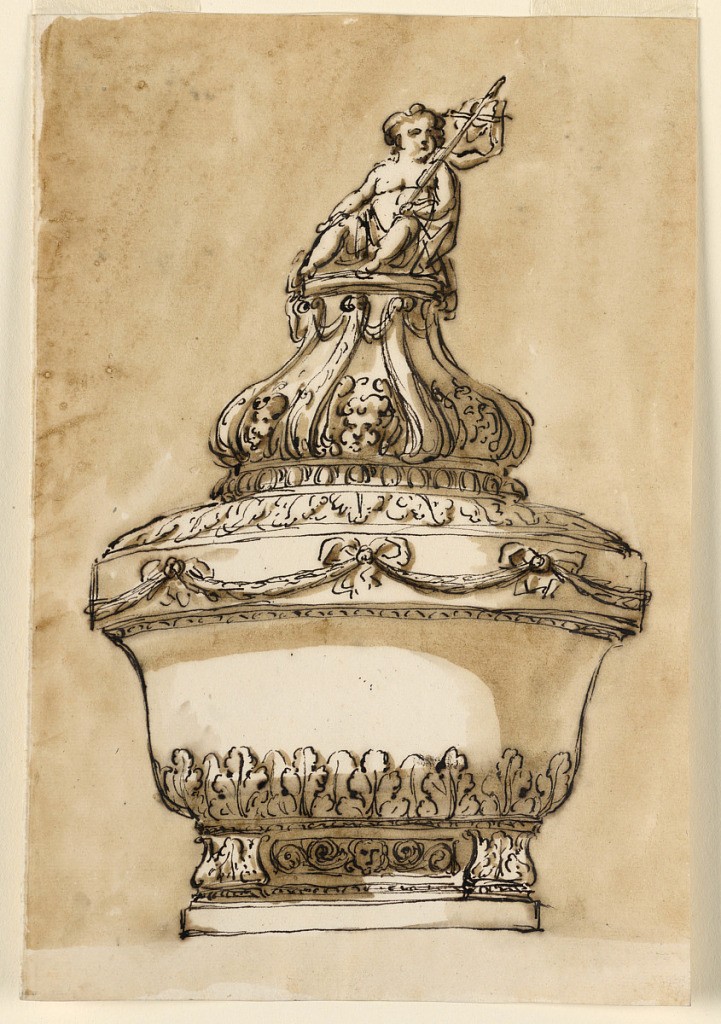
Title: Design for a Baptismal Font
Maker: Giuseppe Barberi, Italian, 1746–1809
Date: ca. 1775
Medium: Pen and brown ink, brush and brown wash on lined off-white laid paper
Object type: Drawing
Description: The bowl has below a leaf chalice and above a protruding band with festoons supported by bow-knots. It is supported by a square base, with a plinth below and an upper molded panel with two lead chalices at the sides and rinceaux springing from a head in the inner panel. The lid forms a high curved pedestal, with a row of upright scrolls with chrubim in the lower intervals. On top St. John the Baptist as boy, sitting. Usual background.